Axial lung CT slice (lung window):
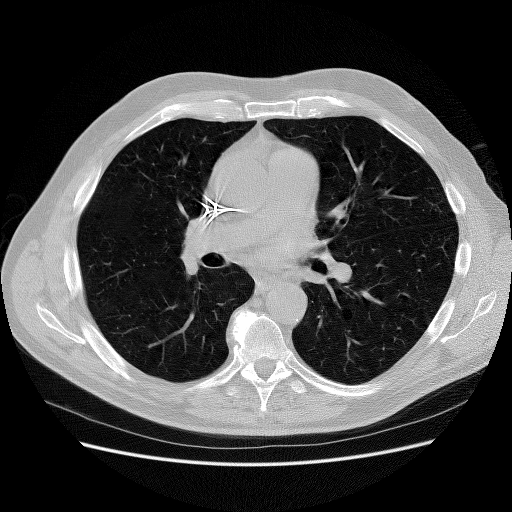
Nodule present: no